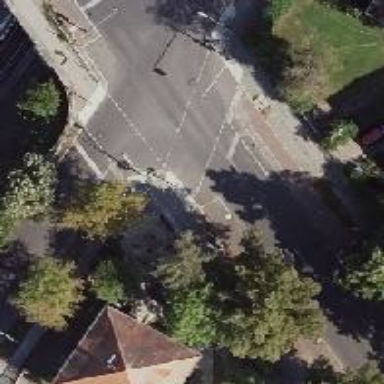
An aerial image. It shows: Road with traffic signals.